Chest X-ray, AP view. Patient: 45 years old, sex F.
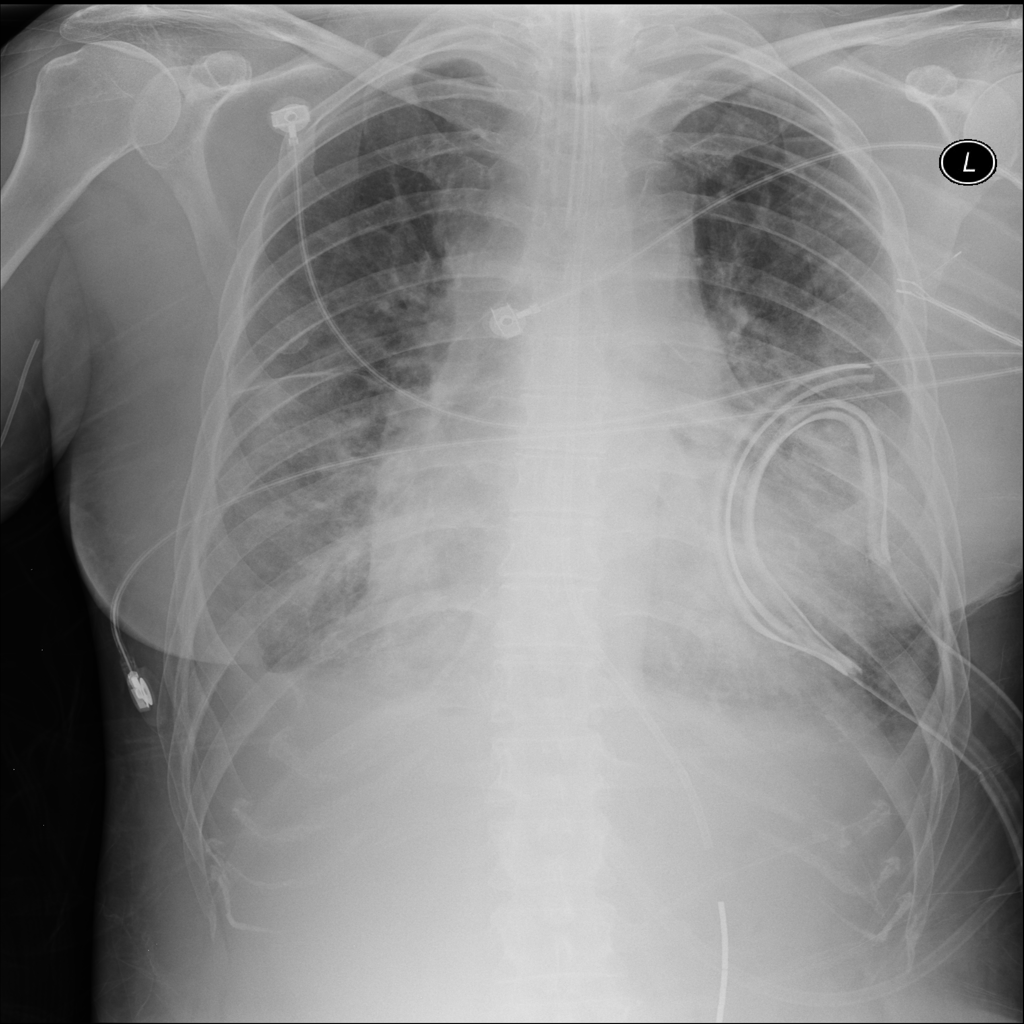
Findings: Infiltration